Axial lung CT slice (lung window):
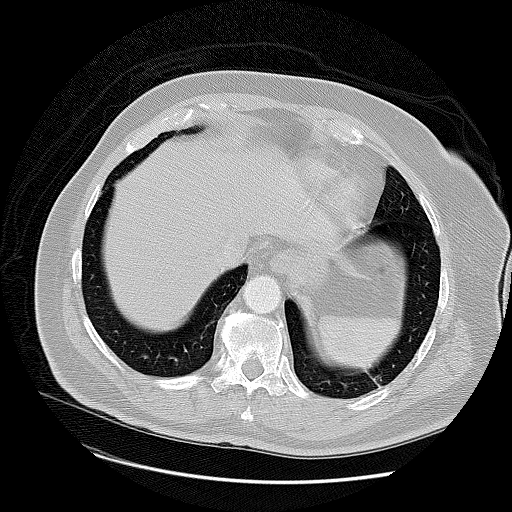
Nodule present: no